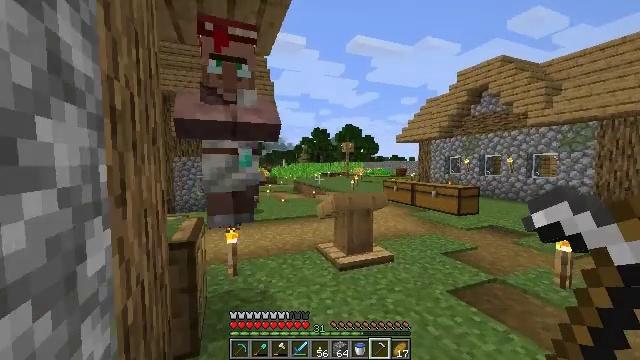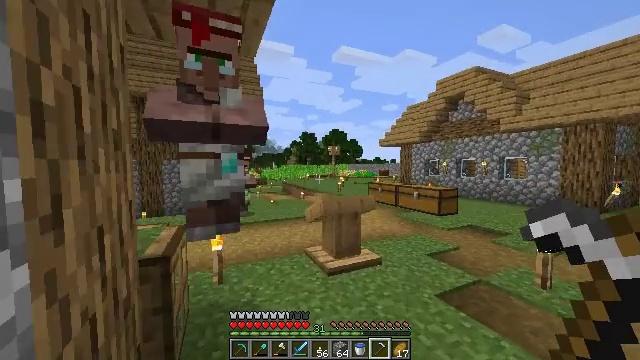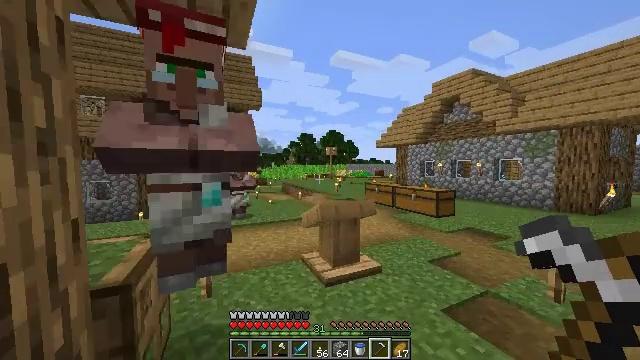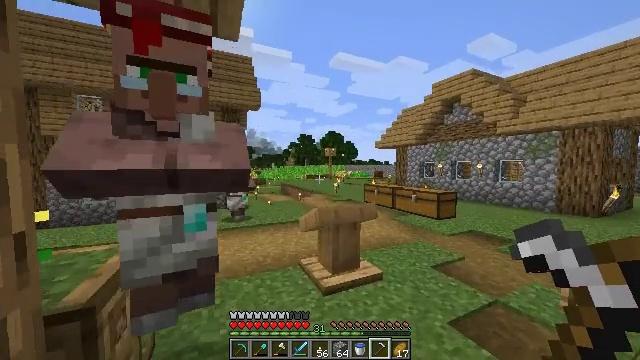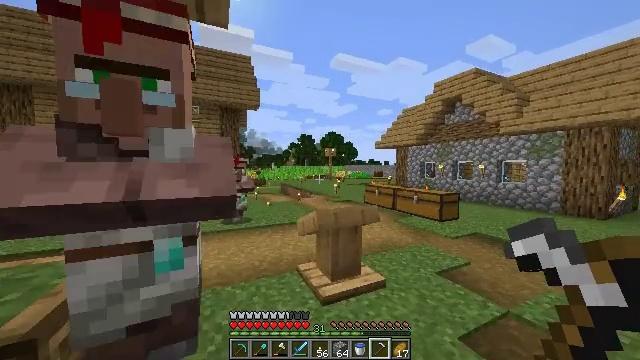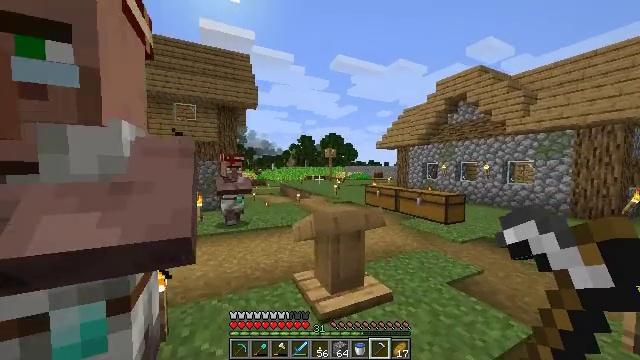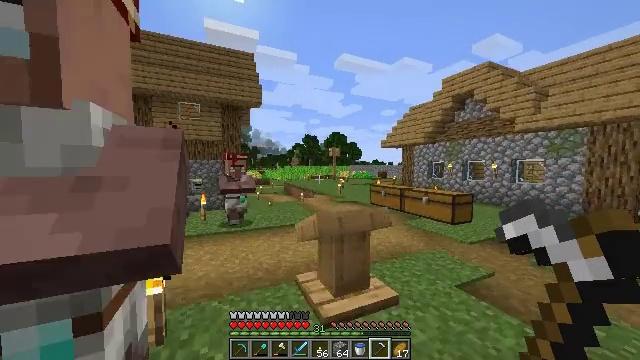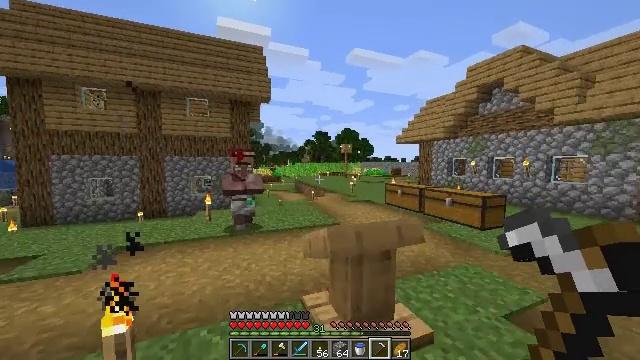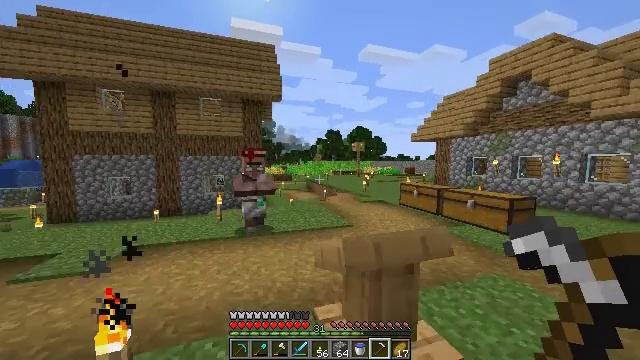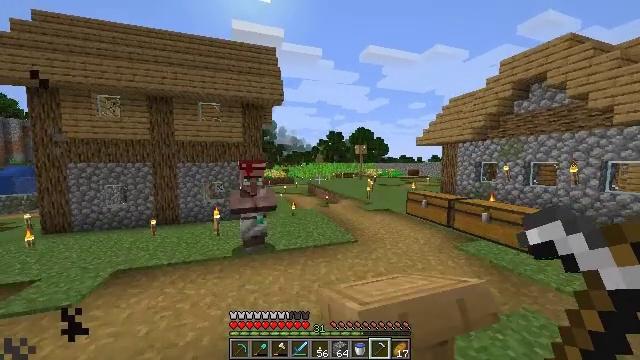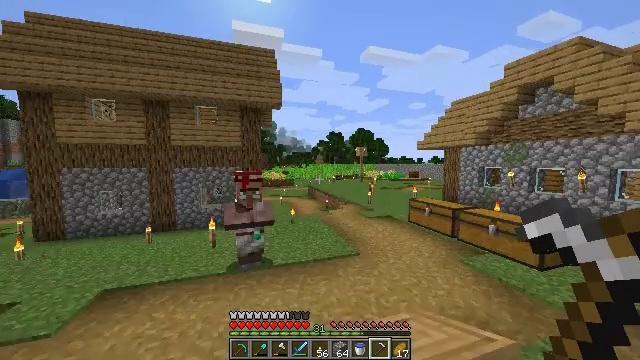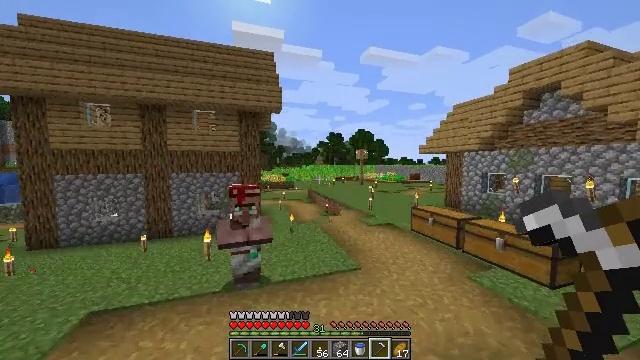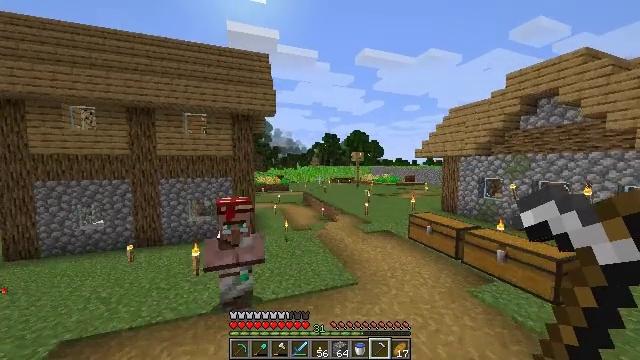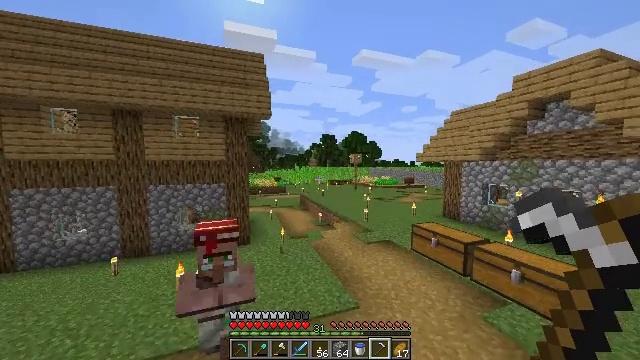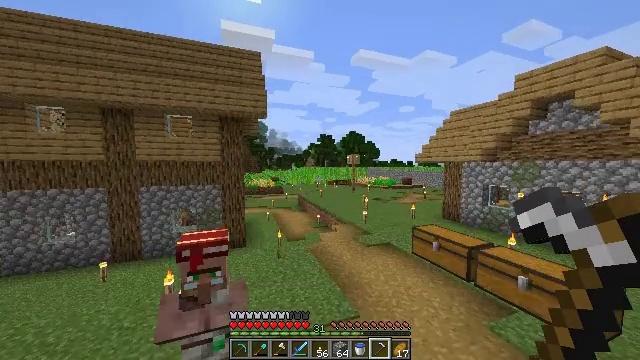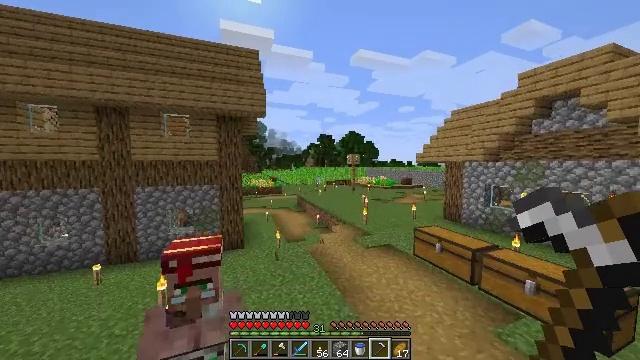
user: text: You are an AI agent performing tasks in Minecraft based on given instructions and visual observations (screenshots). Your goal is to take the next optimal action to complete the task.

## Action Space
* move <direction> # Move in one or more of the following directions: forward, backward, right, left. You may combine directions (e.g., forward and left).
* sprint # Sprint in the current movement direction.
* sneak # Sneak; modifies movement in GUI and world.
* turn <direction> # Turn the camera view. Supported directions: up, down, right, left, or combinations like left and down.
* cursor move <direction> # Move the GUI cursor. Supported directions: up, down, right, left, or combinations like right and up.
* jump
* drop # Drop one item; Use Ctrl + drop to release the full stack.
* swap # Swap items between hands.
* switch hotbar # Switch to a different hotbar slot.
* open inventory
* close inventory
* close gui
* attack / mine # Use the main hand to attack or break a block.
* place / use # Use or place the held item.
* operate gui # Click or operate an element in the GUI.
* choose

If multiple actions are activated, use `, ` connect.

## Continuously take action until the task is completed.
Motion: motion action
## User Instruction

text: Collect sugar cane near water sources.
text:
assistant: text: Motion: move forward, sprint, turn right
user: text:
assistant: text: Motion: move forward, sprint
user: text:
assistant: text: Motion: move forward, sprint
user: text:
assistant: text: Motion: move forward, sprint
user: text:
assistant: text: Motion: move forward, sprint
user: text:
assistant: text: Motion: move forward, sprint, turn left
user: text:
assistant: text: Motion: move forward, sprint, turn left
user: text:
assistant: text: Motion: move forward, sprint, turn left
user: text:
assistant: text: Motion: move forward, sprint, jump
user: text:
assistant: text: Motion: move forward, sprint, jump
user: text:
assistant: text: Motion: move forward, sprint, jump
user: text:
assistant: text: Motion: move forward, sprint, turn right, jump
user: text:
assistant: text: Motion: move forward, sprint, jump
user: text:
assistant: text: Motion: move forward, sprint, jump
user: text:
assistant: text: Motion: move forward, sprint, jump
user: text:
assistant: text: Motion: move forward, sprint, jump
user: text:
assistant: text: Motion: move forward, sprint, jump
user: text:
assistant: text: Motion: move forward, sprint, jump
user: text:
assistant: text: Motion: move forward, sprint, jump
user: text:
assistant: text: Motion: move forward, sprint, turn right, jump
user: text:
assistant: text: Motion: move forward, sprint, turn right, jump
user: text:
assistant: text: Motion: move forward, sprint, turn right, jump
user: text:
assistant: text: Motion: move forward, sprint, turn right, jump
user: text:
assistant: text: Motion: move forward, sprint, jump
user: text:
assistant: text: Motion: move forward, sprint, jump
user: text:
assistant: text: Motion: move forward, sprint, turn right, jump
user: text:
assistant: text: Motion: move forward, sprint, jump
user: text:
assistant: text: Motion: move forward, sprint, jump
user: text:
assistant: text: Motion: move forward, sprint, jump
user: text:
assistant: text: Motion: move forward, sprint, jump